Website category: jobs
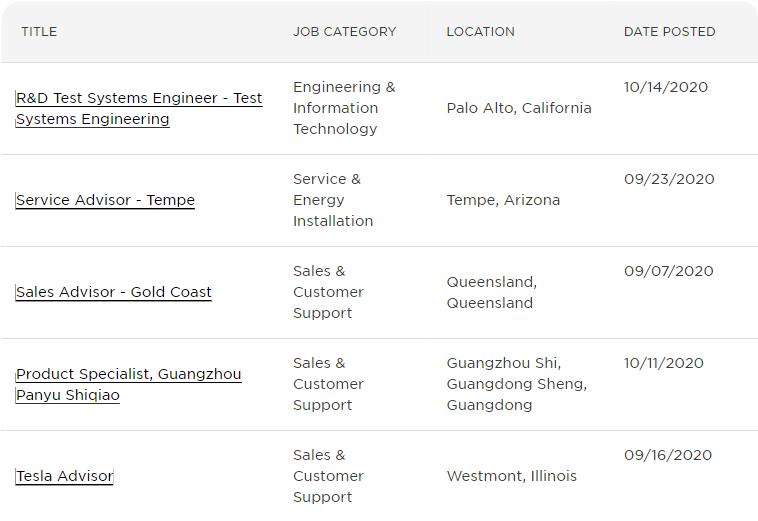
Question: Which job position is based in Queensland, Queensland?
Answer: Sales Advisor - Gold Coast

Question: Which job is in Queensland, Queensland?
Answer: Sales Advisor - Gold Coast

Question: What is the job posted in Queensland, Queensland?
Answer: Sales Advisor - Gold Coast

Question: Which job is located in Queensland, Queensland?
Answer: Sales Advisor - Gold Coast

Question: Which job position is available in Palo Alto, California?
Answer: R&D Test Systems Engineer - Test Systems Engineering

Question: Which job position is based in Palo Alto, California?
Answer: R&D Test Systems Engineer - Test Systems Engineering

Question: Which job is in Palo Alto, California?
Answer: R&D Test Systems Engineer - Test Systems Engineering

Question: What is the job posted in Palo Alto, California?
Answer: R&D Test Systems Engineer - Test Systems Engineering

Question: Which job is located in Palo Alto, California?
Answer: R&D Test Systems Engineer - Test Systems Engineering

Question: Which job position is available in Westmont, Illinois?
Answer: Tesla Advisor

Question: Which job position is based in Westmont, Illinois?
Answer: Tesla Advisor

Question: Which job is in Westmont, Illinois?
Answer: Tesla Advisor

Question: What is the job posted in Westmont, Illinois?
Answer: Tesla Advisor

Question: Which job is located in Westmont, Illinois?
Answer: Tesla Advisor

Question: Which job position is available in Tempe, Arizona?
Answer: Service Advisor - Tempe

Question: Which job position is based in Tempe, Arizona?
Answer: Service Advisor - Tempe

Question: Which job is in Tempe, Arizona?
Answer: Service Advisor - Tempe

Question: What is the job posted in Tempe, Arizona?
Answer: Service Advisor - Tempe

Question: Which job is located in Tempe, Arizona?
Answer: Service Advisor - Tempe